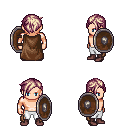
a pixel art fantasy rpg character, male body template, human, light skin, brown cape, white pants, white blonde pixie cut hairstyle, bracelets, maroon shoes, shield, four views (front, back, left, right), 2x2 character sprite sheet, small pixel art, hard edges, no anti-aliasing